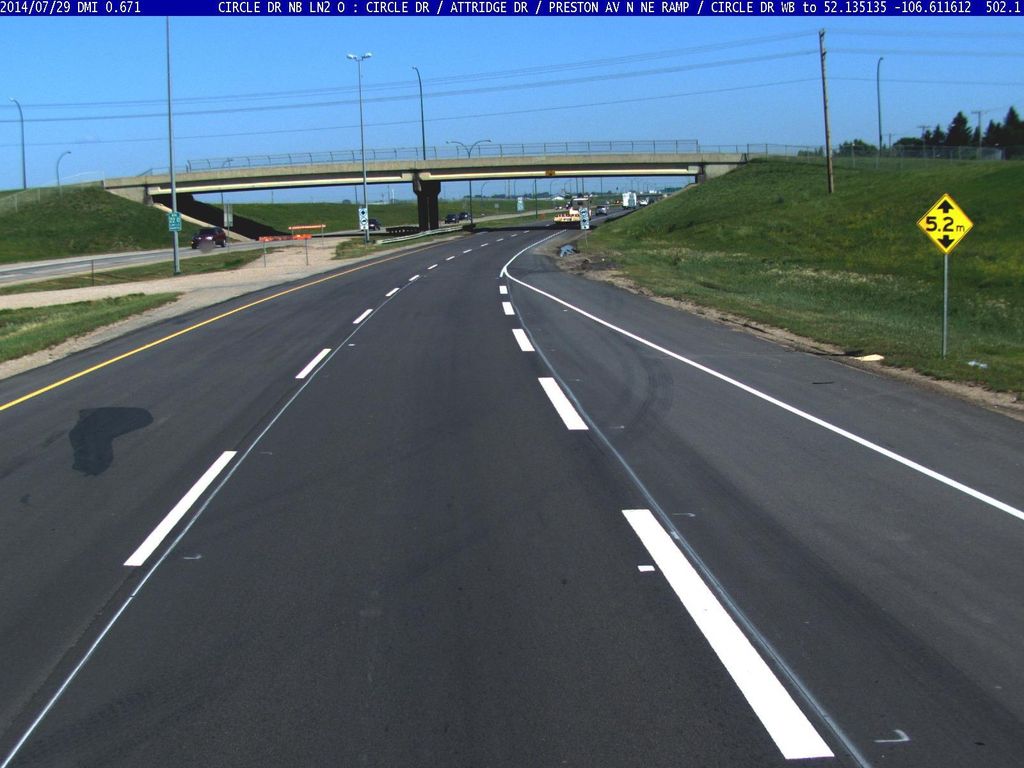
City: saskatoon